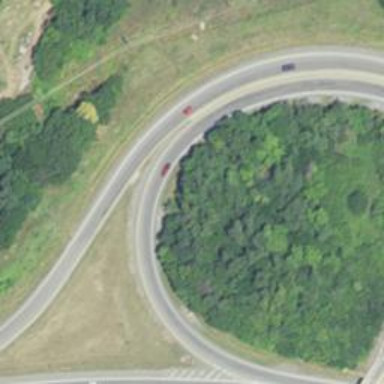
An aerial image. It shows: Trunk link highway.